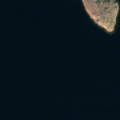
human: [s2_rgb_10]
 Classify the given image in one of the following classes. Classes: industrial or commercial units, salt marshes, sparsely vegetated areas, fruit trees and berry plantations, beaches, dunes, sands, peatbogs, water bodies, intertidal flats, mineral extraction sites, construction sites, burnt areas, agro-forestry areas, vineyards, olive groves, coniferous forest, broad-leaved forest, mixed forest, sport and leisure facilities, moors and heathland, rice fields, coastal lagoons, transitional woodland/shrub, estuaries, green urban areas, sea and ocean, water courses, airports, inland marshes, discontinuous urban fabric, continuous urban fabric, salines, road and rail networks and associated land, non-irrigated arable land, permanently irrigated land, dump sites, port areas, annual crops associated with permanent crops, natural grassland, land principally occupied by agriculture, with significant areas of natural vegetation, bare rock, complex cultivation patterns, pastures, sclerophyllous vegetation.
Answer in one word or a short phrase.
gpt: bare rock, sea and ocean